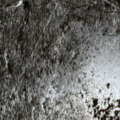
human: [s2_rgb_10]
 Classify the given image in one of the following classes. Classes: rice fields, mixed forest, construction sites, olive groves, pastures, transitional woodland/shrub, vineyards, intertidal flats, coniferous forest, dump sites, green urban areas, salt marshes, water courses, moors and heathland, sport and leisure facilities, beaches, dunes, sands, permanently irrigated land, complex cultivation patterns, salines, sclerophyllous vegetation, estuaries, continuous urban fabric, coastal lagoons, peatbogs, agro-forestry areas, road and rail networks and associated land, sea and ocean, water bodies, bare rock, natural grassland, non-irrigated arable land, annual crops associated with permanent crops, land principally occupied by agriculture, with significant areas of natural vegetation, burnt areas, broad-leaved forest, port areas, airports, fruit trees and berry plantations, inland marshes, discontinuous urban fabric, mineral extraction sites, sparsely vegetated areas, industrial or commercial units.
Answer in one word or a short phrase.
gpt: coniferous forest, moors and heathland